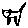
Label: cat